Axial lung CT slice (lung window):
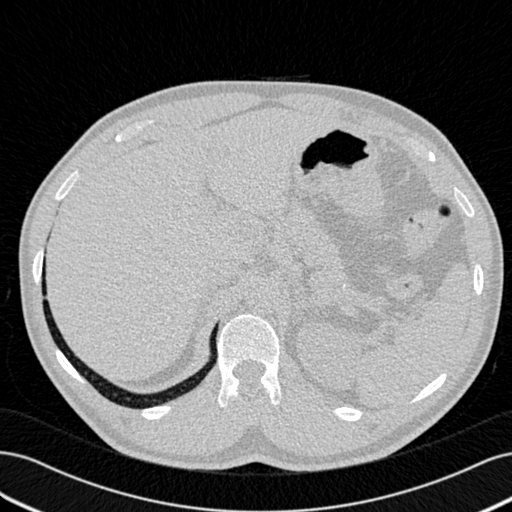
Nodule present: no